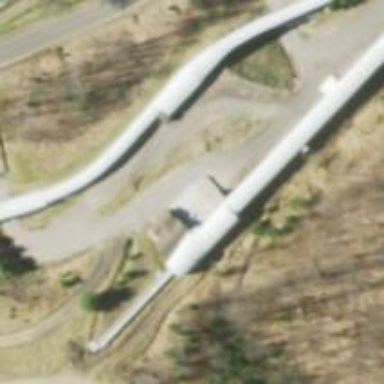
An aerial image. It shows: Ice road track used for bobsleigh.